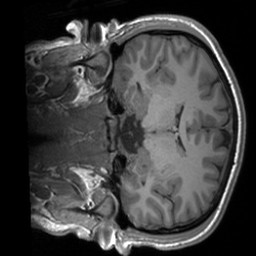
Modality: T1w
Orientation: coronal
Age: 23
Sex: male
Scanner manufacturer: siemens
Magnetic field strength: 3 T
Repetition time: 1.9 s
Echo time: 0.00226 s